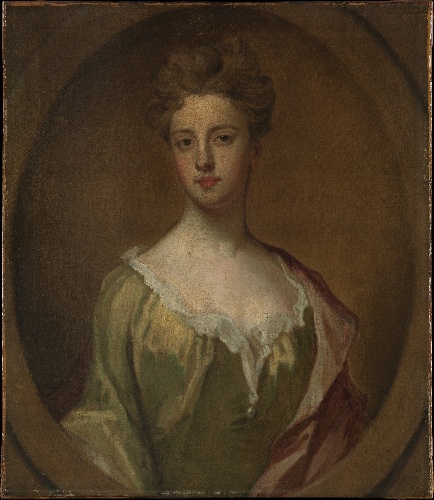
Title: Lady Mary Berkeley
Artist: Sir Godfrey Kneller
Artist bio: German, Lübeck 1646–1723 London
Date: ca. 1700
Object type: Painting
Classification: Paintings
Medium: Oil on canvas
Dimensions: 29 x 25 in. (73.7 x 63.5 cm)
Department: European Paintings
Credit line: Gift of George A. Hearn, 1896
Accession year: 1896
Repository: Metropolitan Museum of Art, New York, NY
Tags: Portraits|Women